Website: apple
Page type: account-selection
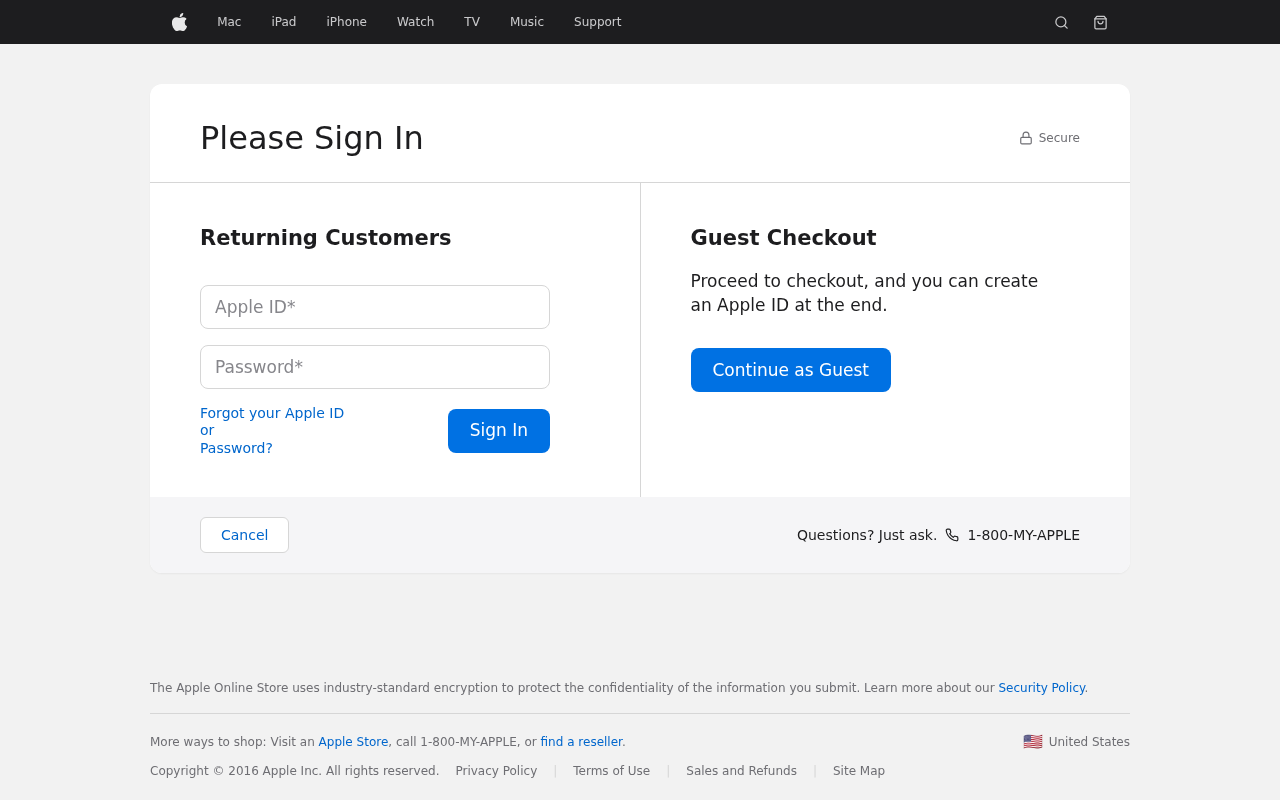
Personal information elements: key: PII_LOGIN_USERNAME
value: mandy_bridges